Field crop: maize
Growth stage: 1
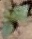
Species: datura